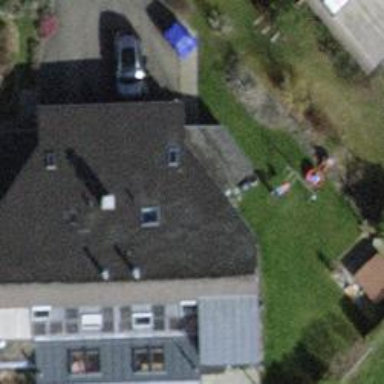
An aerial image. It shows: Semidetached house.